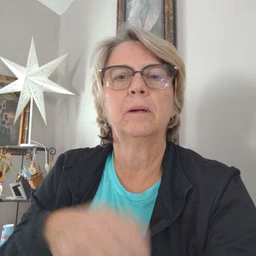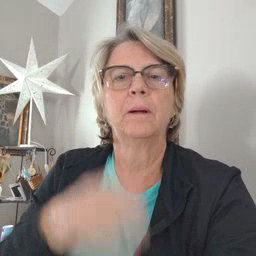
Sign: milk